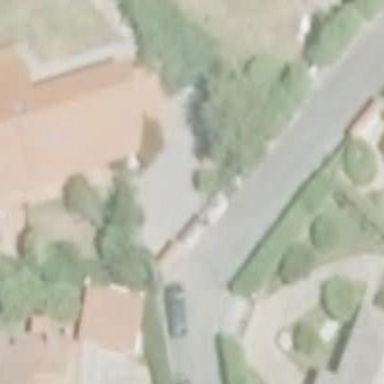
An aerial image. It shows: Simple and straightforward house.